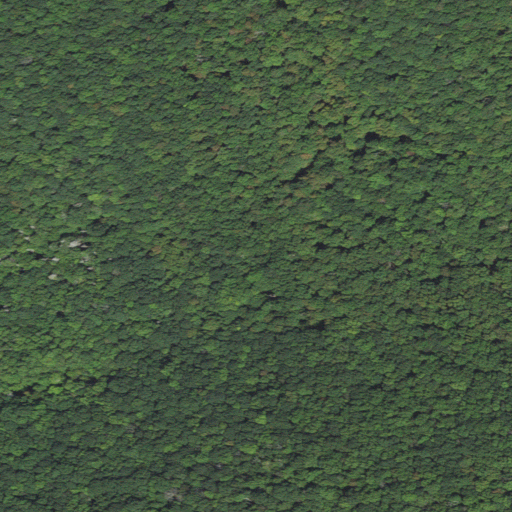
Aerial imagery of gap in North Carolina named Salt Rock Gap containing only deciduous forest